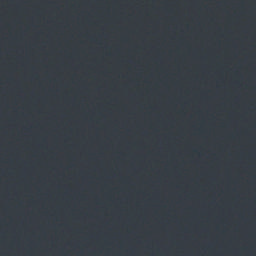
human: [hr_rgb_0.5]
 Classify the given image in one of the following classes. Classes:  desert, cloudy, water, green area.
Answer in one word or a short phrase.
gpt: cloudy